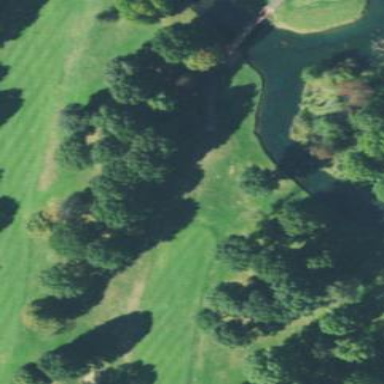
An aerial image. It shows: Scenic view of water hazard on golf course. The natural water feature adds beauty to the landscape.